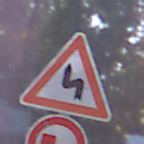
Verkehrszeichen: DoppelkurveZunaechstLinks
Zusatzzeichen unten: UeberholverbotKraftfahrzeuge
Umgebung: Outdoor, Suburban
Tageszeit: MorningAfternoon
Wetter: PartlyCloudy
Licht: Natural
Jahreszeit: NotSpecified
Kontrast: HighContrast